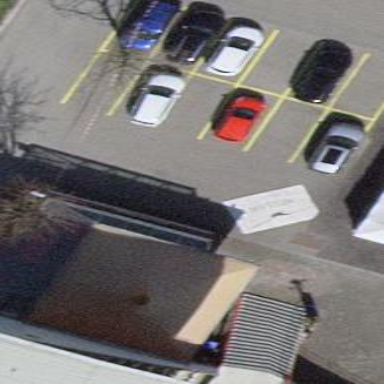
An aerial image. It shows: View of roof of building.